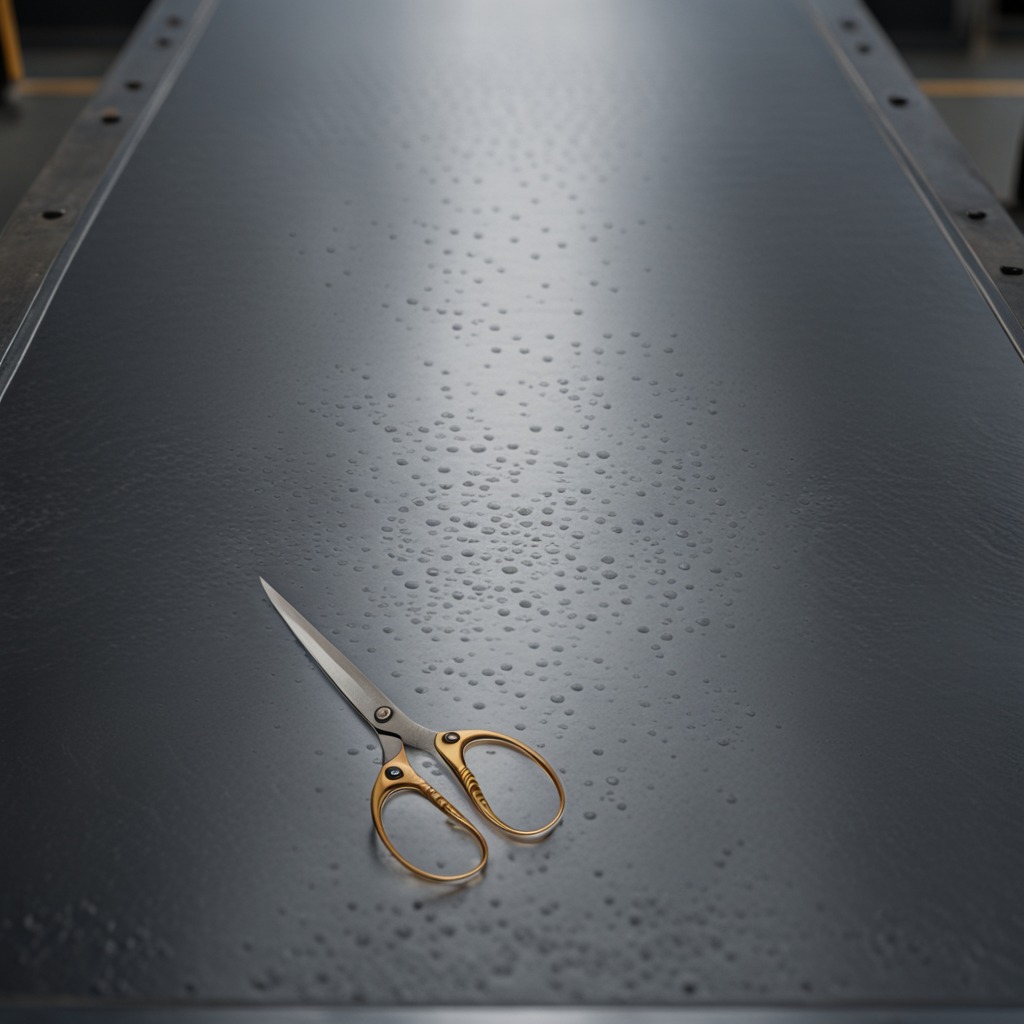
A scissor is lying on the cold steel table in a mining workshop.